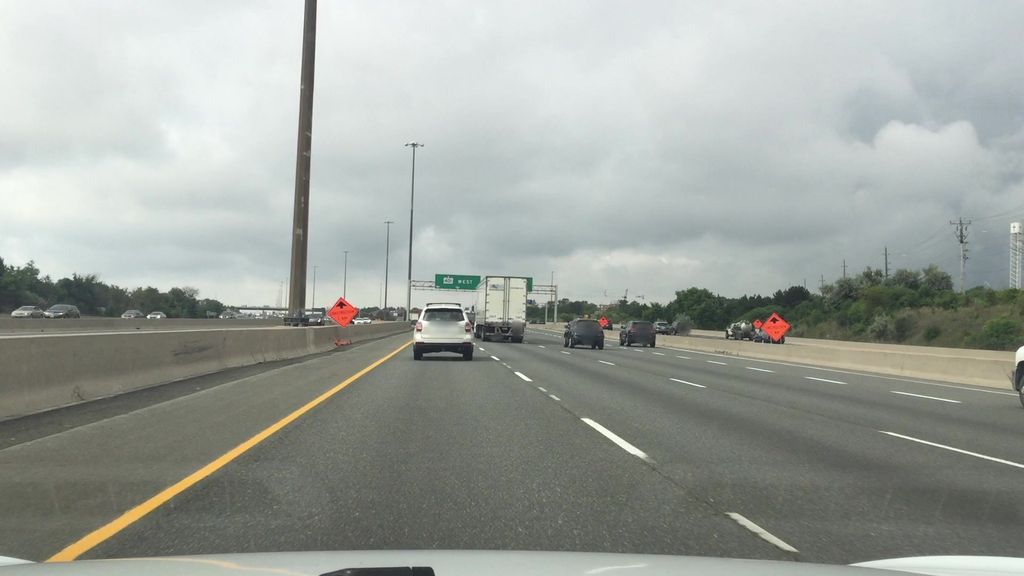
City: toronto